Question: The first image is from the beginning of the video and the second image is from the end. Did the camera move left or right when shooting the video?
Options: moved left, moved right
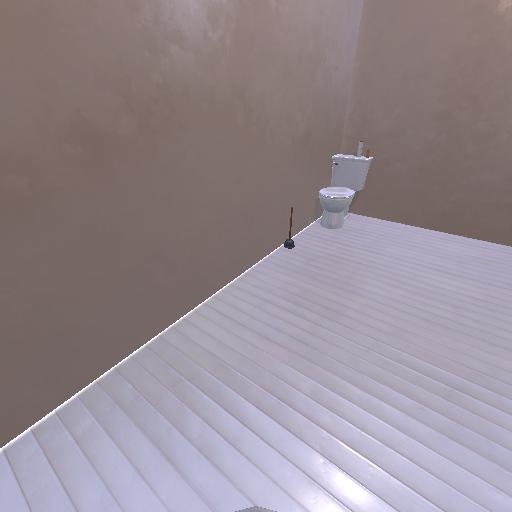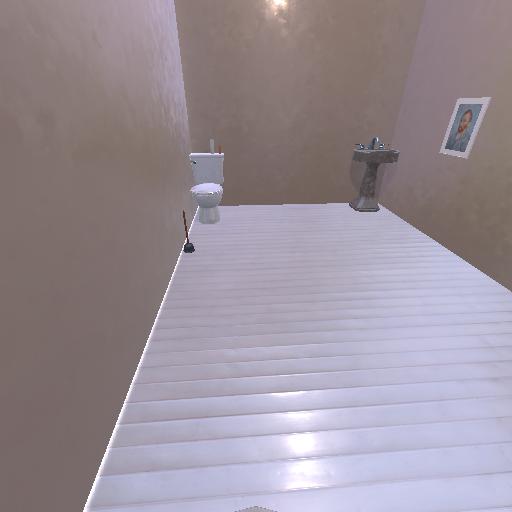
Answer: moved left